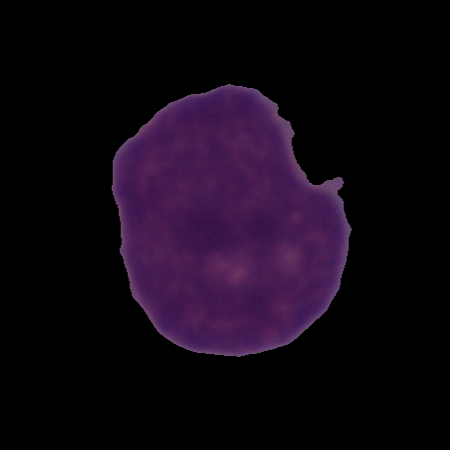
Label: cancer